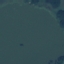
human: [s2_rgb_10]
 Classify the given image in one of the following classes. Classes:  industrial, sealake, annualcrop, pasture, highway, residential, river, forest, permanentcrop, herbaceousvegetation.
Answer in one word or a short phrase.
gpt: SeaLake